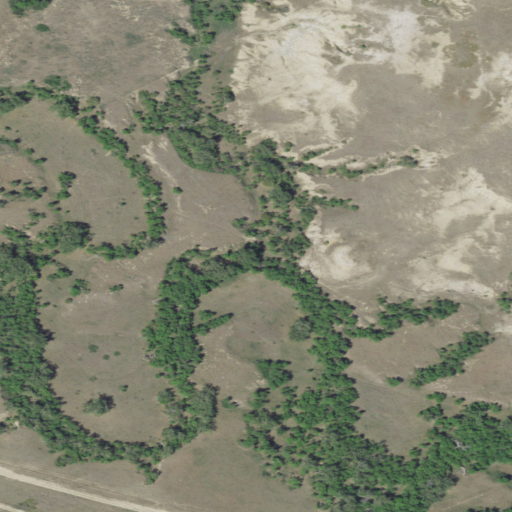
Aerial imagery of valley in Montana named North Coulee containing shrub, grassland, and evergreen forest